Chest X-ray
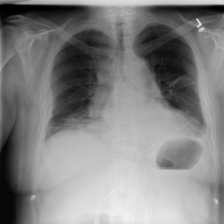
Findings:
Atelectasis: positive
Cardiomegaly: positive
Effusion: positive
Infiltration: negative
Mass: negative
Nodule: negative
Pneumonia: negative
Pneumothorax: negative
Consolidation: negative
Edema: negative
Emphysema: negative
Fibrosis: negative
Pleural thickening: negative
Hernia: negative